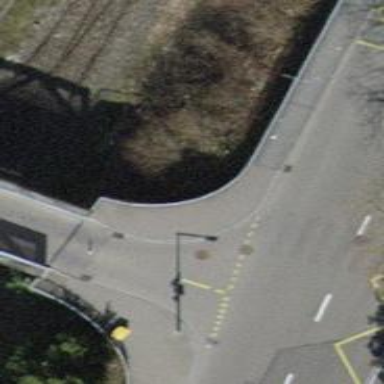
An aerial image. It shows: Kerb serving as barrier.